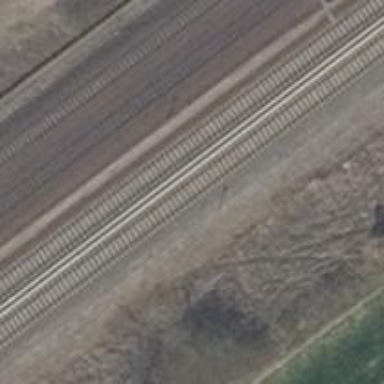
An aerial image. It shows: Railway milestone.